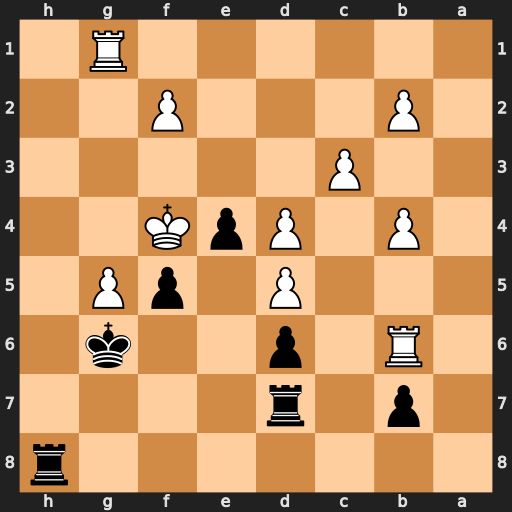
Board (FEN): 7r/1p1r4/1R1p2k1/3P1pP1/1P1PpK2/2P5/1P3P2/6R1
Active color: b
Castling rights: -
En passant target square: -
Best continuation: Rh3 Rxd6+ Rxd6